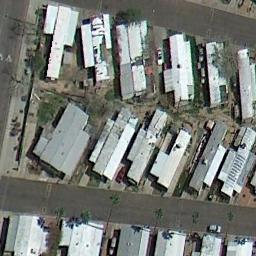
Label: mobile_home_park